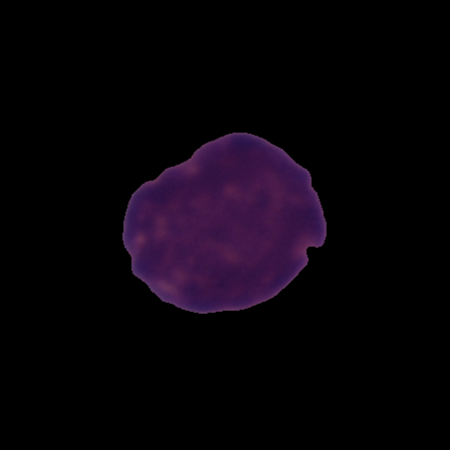
Label: healthy